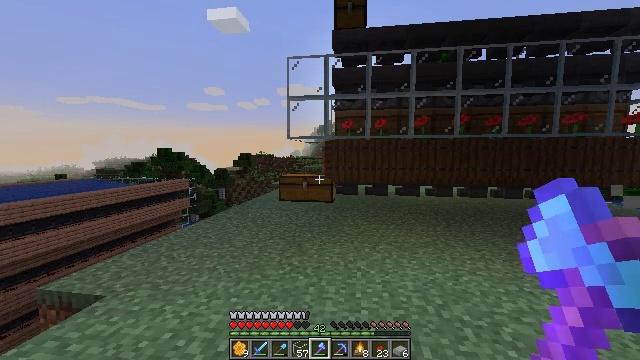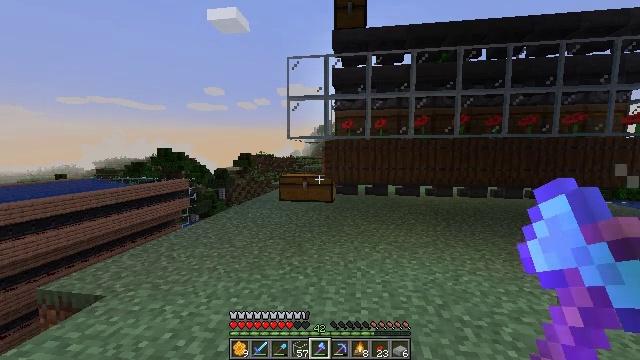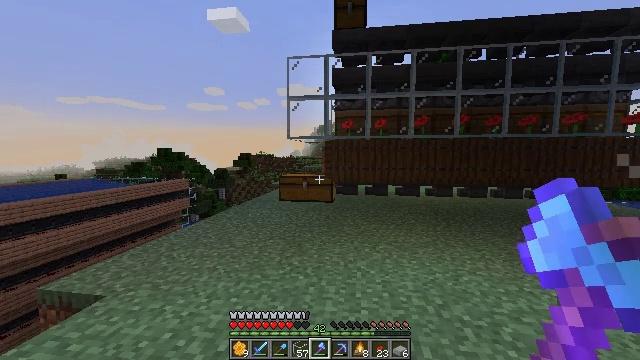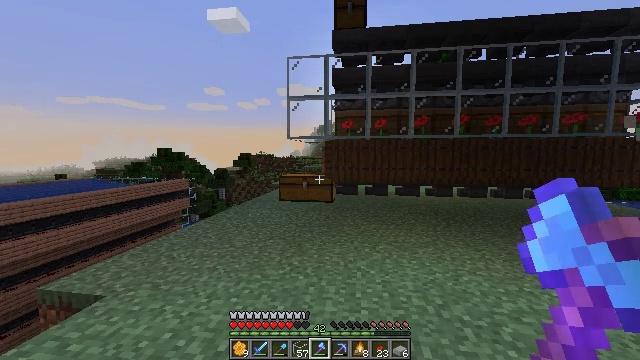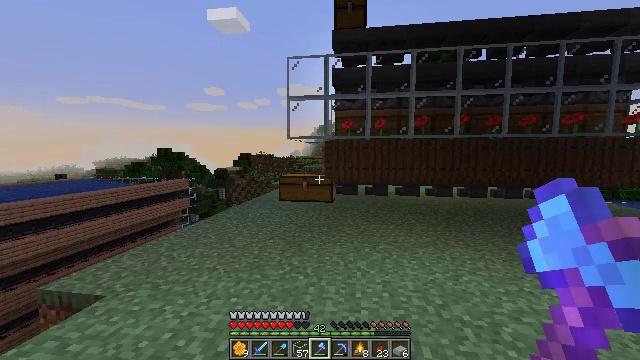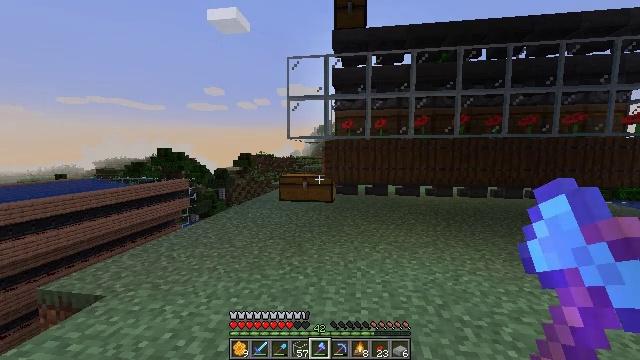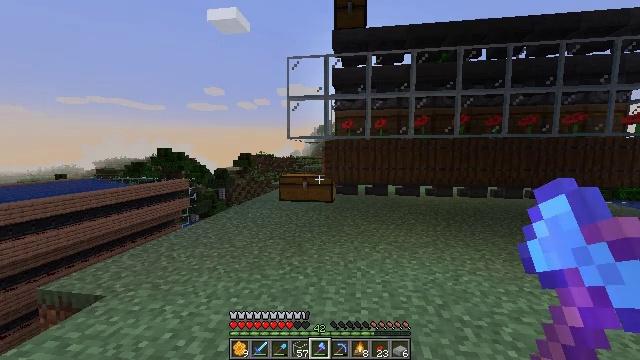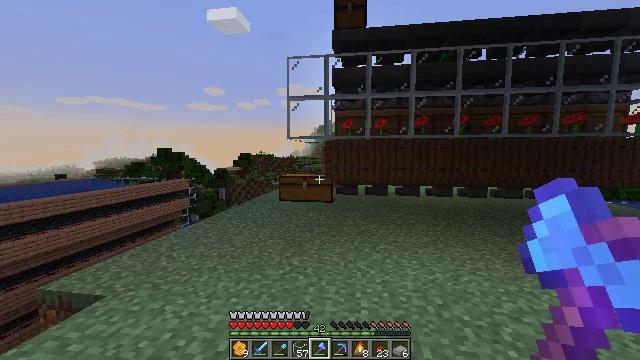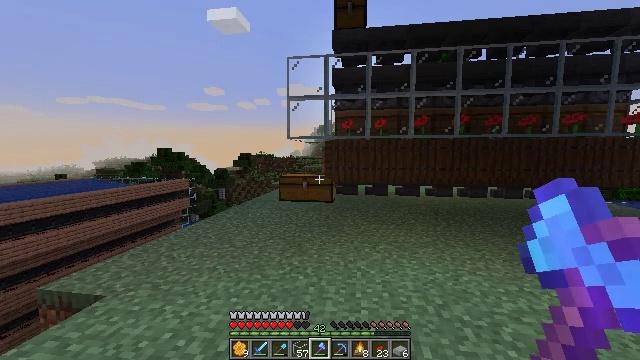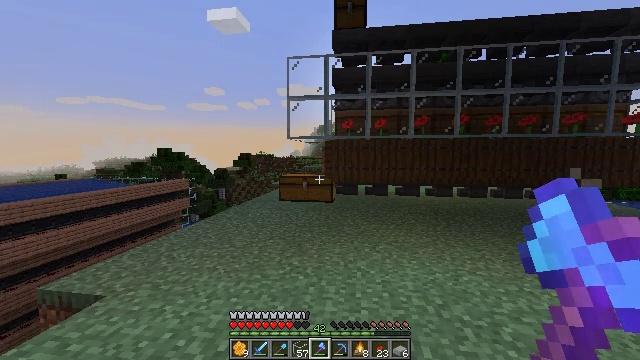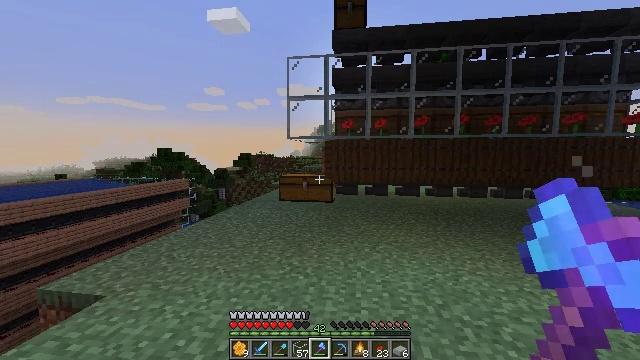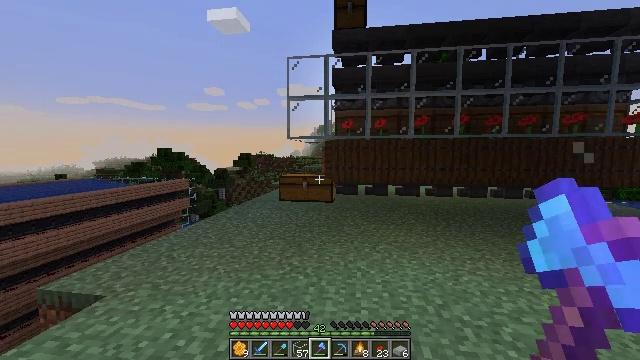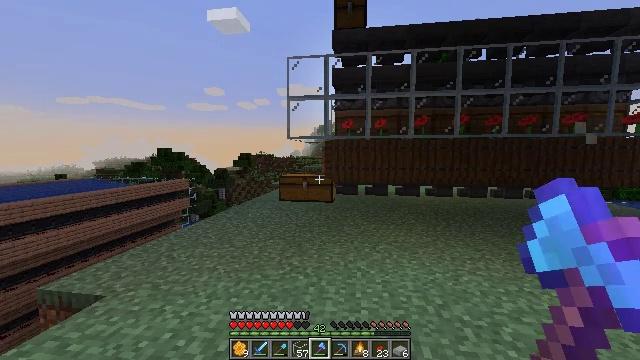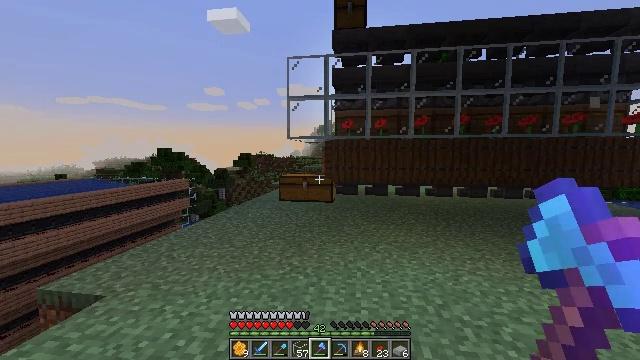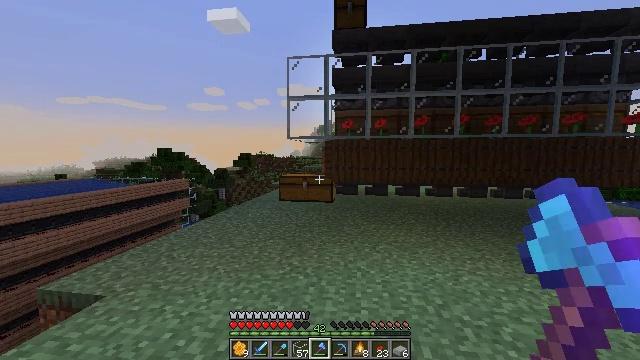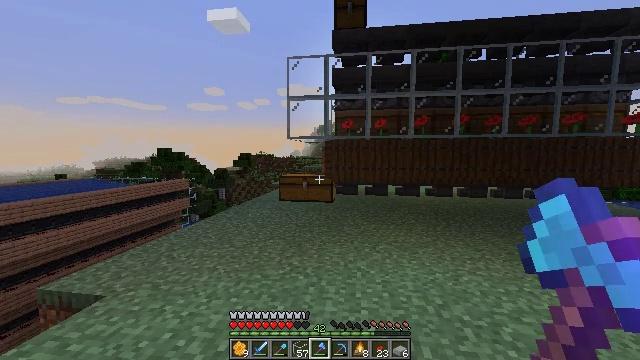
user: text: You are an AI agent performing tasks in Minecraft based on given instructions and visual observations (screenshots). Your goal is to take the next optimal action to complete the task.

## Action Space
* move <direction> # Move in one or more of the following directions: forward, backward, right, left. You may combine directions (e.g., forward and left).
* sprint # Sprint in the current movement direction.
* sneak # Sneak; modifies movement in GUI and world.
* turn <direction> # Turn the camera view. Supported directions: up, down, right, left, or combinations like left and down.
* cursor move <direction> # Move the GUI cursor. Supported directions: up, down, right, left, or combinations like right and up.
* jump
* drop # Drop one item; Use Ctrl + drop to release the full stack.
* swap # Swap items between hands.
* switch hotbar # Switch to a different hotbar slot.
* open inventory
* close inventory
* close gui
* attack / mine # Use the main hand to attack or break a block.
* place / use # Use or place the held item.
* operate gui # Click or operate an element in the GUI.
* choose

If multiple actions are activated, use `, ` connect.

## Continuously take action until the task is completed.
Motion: motion action
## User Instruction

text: Create a glass bottle using three glass blocks.
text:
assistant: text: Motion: no_op
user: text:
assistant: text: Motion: no_op
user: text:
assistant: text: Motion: no_op
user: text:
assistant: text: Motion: no_op
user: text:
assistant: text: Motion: no_op
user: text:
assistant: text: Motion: no_op
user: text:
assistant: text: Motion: no_op
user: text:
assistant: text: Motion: no_op
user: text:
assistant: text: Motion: no_op
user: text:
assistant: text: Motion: no_op
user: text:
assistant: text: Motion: no_op
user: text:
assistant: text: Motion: no_op
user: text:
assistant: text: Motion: no_op
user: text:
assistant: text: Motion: no_op
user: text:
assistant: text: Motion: no_op
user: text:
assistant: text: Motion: no_op
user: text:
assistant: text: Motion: no_op
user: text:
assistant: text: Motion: no_op
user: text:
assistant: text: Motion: no_op
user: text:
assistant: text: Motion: no_op
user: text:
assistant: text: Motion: no_op
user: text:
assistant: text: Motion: no_op
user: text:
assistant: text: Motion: no_op
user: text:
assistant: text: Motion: no_op
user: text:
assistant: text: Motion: no_op
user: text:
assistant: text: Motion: no_op
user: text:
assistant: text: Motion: no_op
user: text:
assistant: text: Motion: no_op
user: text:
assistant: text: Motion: no_op
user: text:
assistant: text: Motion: no_op